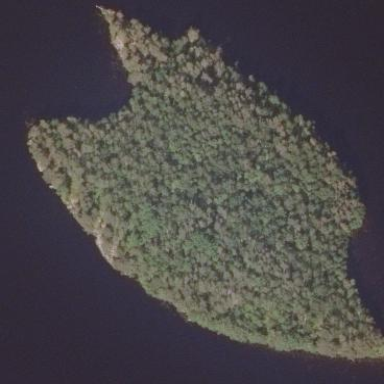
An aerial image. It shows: Image showing island.